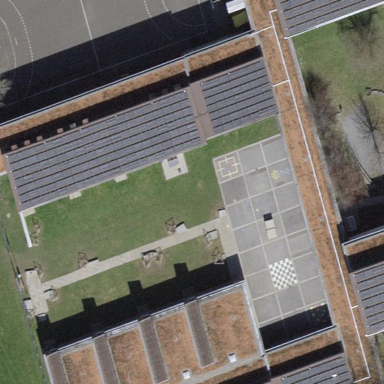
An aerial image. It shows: School building.